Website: home-depot
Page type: cart
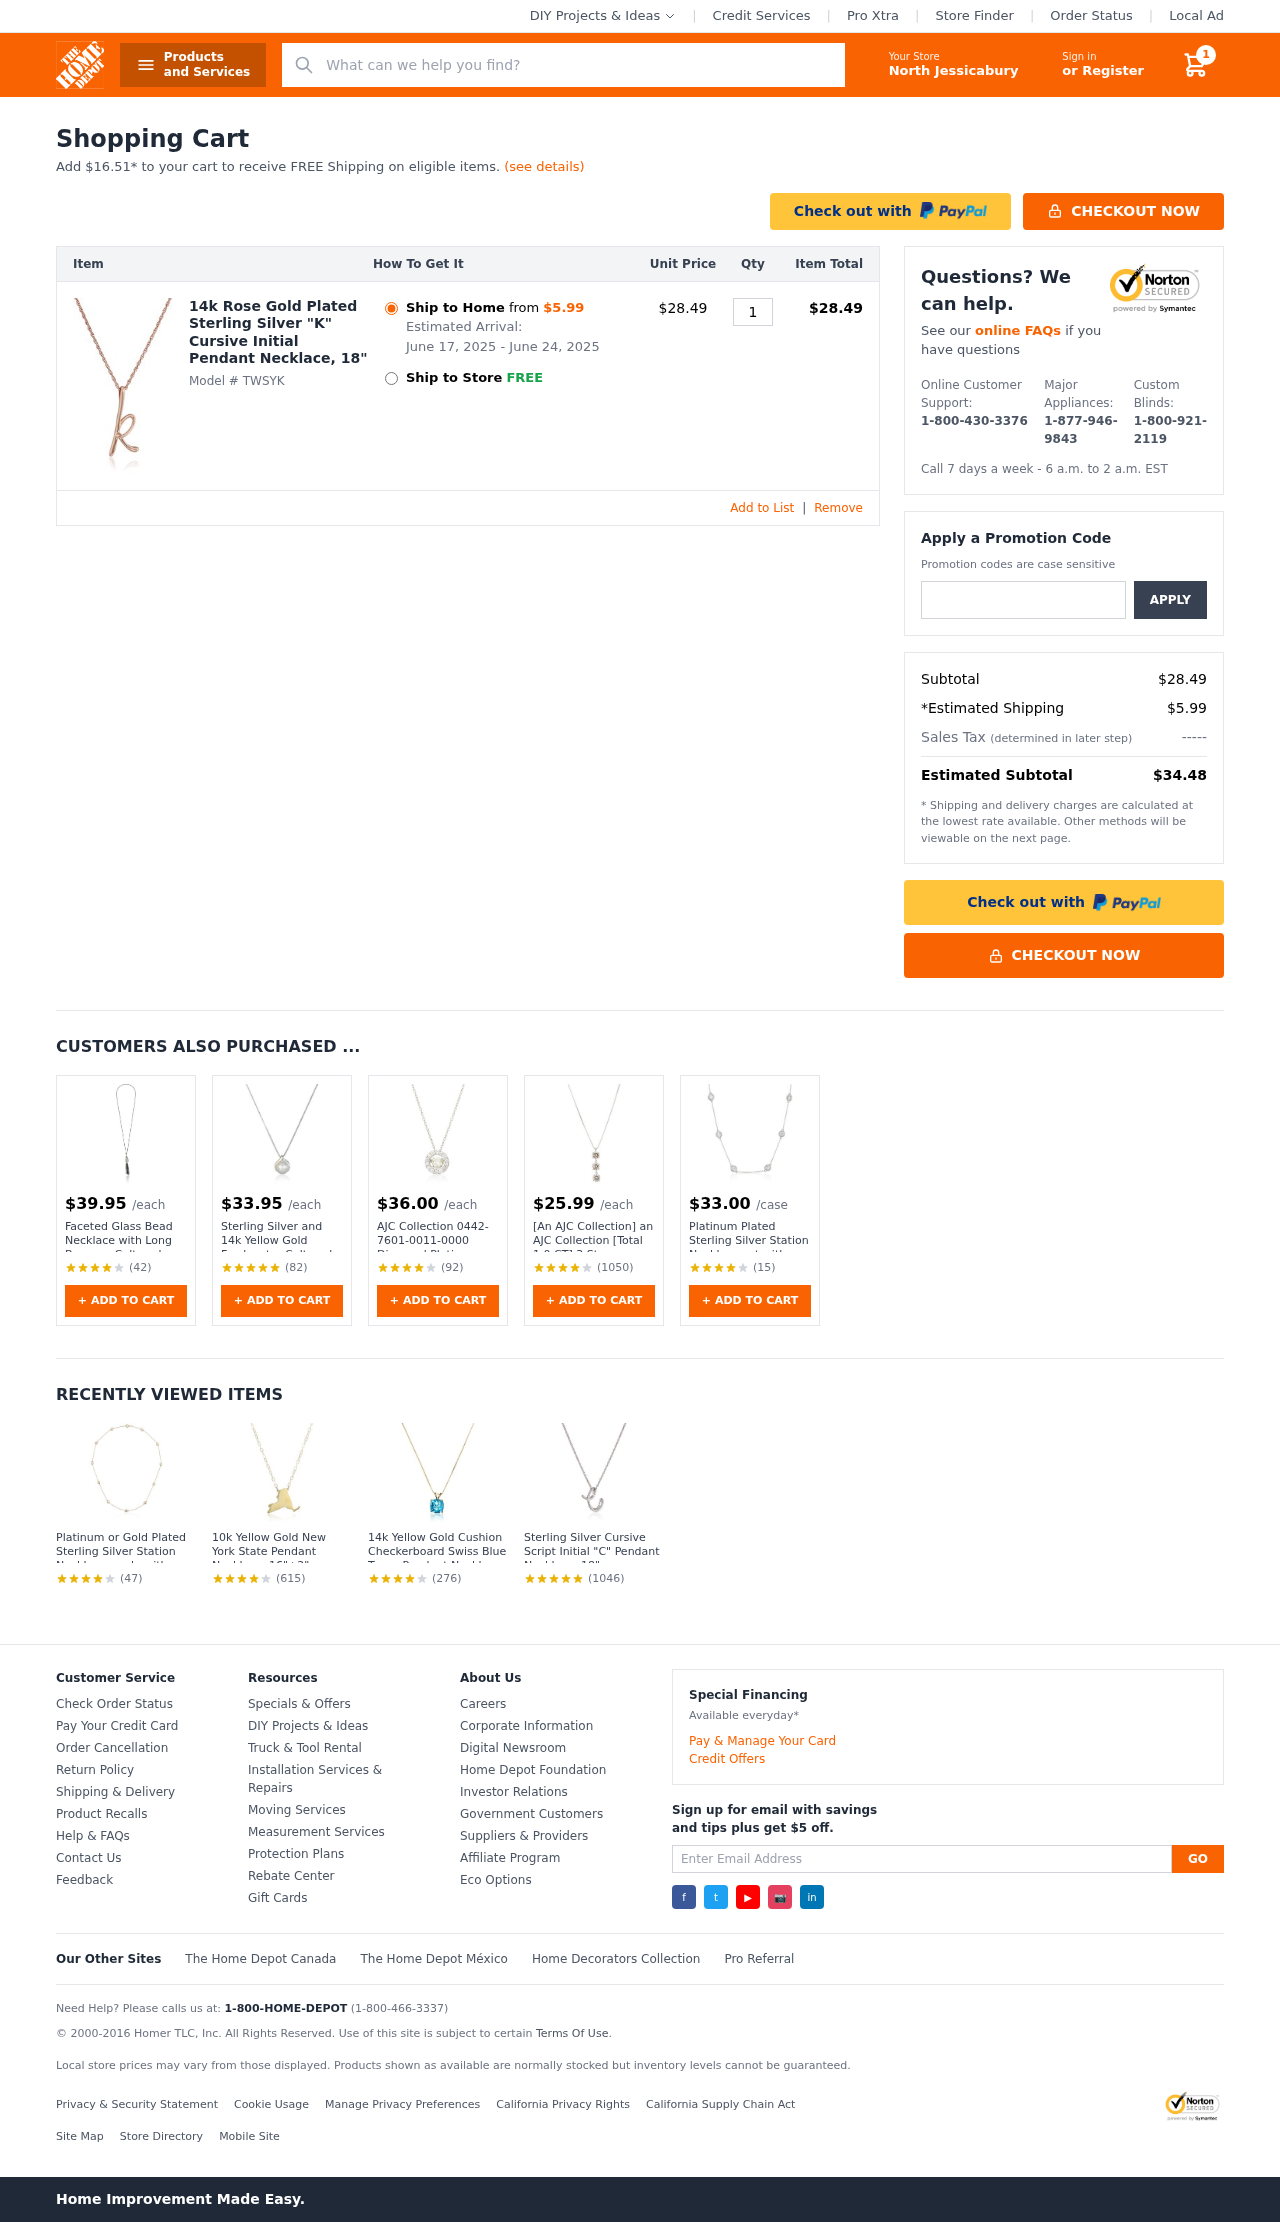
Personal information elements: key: PII_CITY
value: North Jessicabury
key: PII_PROMO_CODE
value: DEAL4499
Product elements: key: PRODUCT1_NAME
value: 14k Rose Gold Plated Sterling Silver "K" Cursive Initial Pendant Necklace, 18"
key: PRODUCT1_PRICE
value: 28.49
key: PRODUCT1_QUANTITY
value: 1
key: PRODUCT2_PRICE
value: $39.95
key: PRODUCT2_NAME
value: Faceted Glass Bead Necklace with Long Baroque Cultured Freshwater Pearl Beaded Tassel Pendant Neckla
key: PRODUCT2_NUM_RATINGS
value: (42)
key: PRODUCT3_PRICE
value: $33.95
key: PRODUCT3_NAME
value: Sterling Silver and 14k Yellow Gold Freshwater Cultured Pearl Diamond Accent Pendant Necklace (8mm),
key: PRODUCT3_NUM_RATINGS
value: (82)
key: PRODUCT4_PRICE
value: $36.00
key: PRODUCT4_NAME
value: AJC Collection 0442-7601-0011-0000 Diamond Platinum Pt900 Necklace
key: PRODUCT4_NUM_RATINGS
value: (92)
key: PRODUCT5_PRICE
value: $25.99
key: PRODUCT5_NAME
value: [An AJC Collection] an AJC Collection [Total 1.0 CT] 3 Stone Diamond Platinum 900 Necklace 0442 – 8
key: PRODUCT5_NUM_RATINGS
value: (1050)
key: PRODUCT6_PRICE
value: $33.00
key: PRODUCT6_NAME
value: Platinum Plated Sterling Silver Station Necklace set with Swarovski Zirconia (5mm), 36"
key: PRODUCT6_NUM_RATINGS
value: (15)
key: PRODUCT7_NAME
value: Platinum or Gold Plated Sterling Silver Station Necklace made with Swarovski Zirconia
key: PRODUCT7_NUM_RATINGS
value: (47)
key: PRODUCT8_NAME
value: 10k Yellow Gold New York State Pendant Necklace, 16"+2" Extender
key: PRODUCT8_NUM_RATINGS
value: (615)
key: PRODUCT9_NAME
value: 14k Yellow Gold Cushion Checkerboard Swiss Blue Topaz Pendant Necklace (8mm)
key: PRODUCT9_NUM_RATINGS
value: (276)
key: PRODUCT10_NAME
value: Sterling Silver Cursive Script Initial "C" Pendant Necklace, 18"
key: PRODUCT10_NUM_RATINGS
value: (1046)
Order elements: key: ORDER_NUM_ITEMS
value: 1
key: AMOUNT_TO_FREE_SHIPPING
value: $16.51
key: ORDER_SHIPPING_DATE
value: June 17, 2025
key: ORDER_DELIVERY_DATE
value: June 24, 2025
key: ORDER_ITEM_TOTAL
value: $28.49
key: ORDER_SUBTOTAL
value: $28.49
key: ORDER_SHIPPING_COST
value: $5.99
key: ORDER_TOTAL
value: $34.48
Search elements: key: HEADER_SEARCH
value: What can we help you find?